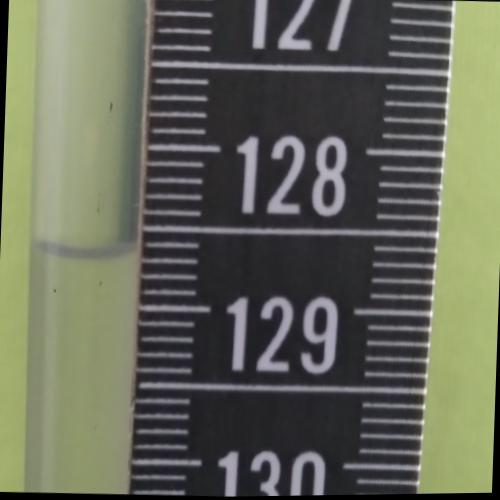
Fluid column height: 128.6 cm